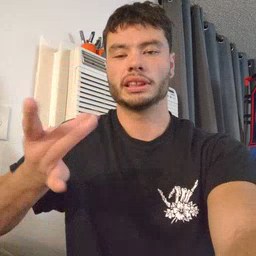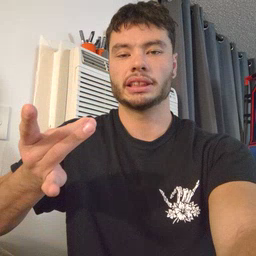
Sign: sticky